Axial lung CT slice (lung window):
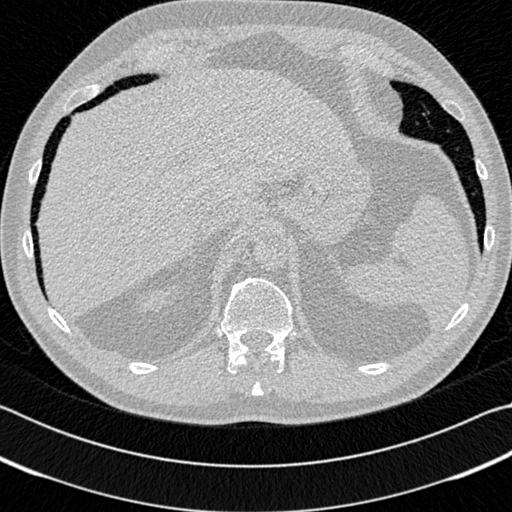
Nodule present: no